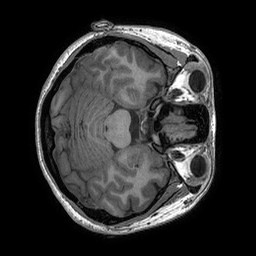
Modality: T1w
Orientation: axial
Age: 25
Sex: female
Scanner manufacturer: ge
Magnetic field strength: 3 T
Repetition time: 0.006652 s
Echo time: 0.002928 s